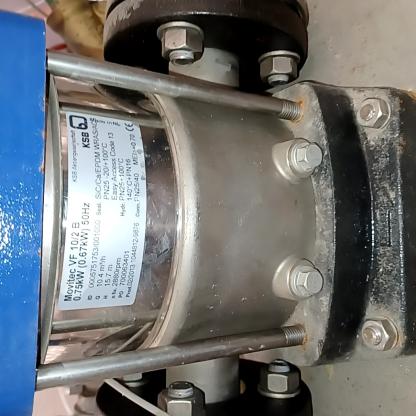
Klasa: tabliczka-znamionowa